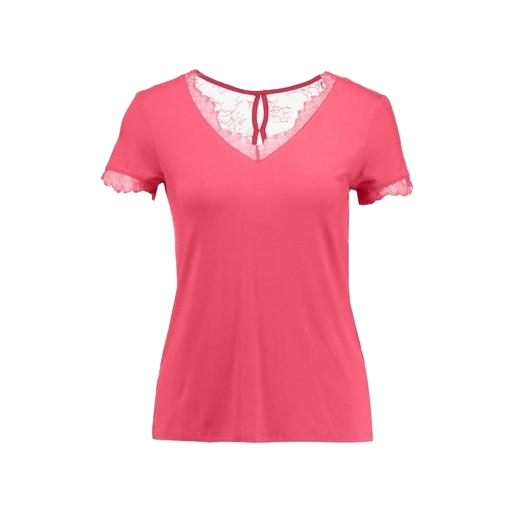
short-sleeve top only macy, lace-yoke t-shirt, pink lace-accented top, white background